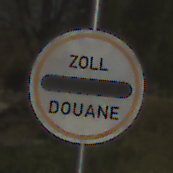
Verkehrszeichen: Zollstelle
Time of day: MorningAfternoon
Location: Outdoor (Nature)
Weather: PartlyCloudy
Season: NotSpecified
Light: Natural